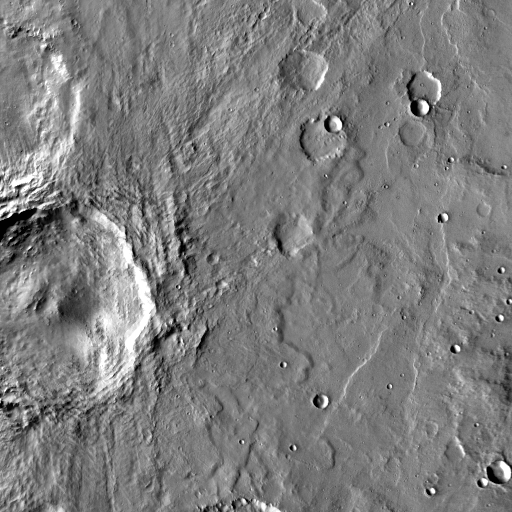
Crater classes present: Background, Other, Layered, Buried, Secondary